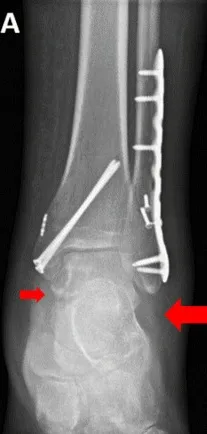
Radiographs taken in the emergency department of the patient's left ankle with anteroposterior.
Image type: radiology (x_ray)